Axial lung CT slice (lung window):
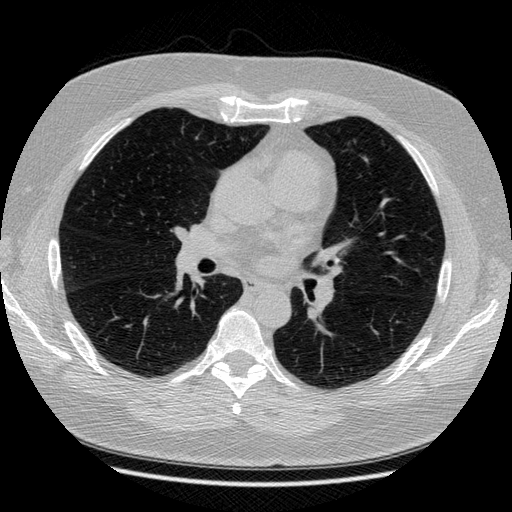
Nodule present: no